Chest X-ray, PA view. Patient: 56 years old, sex M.
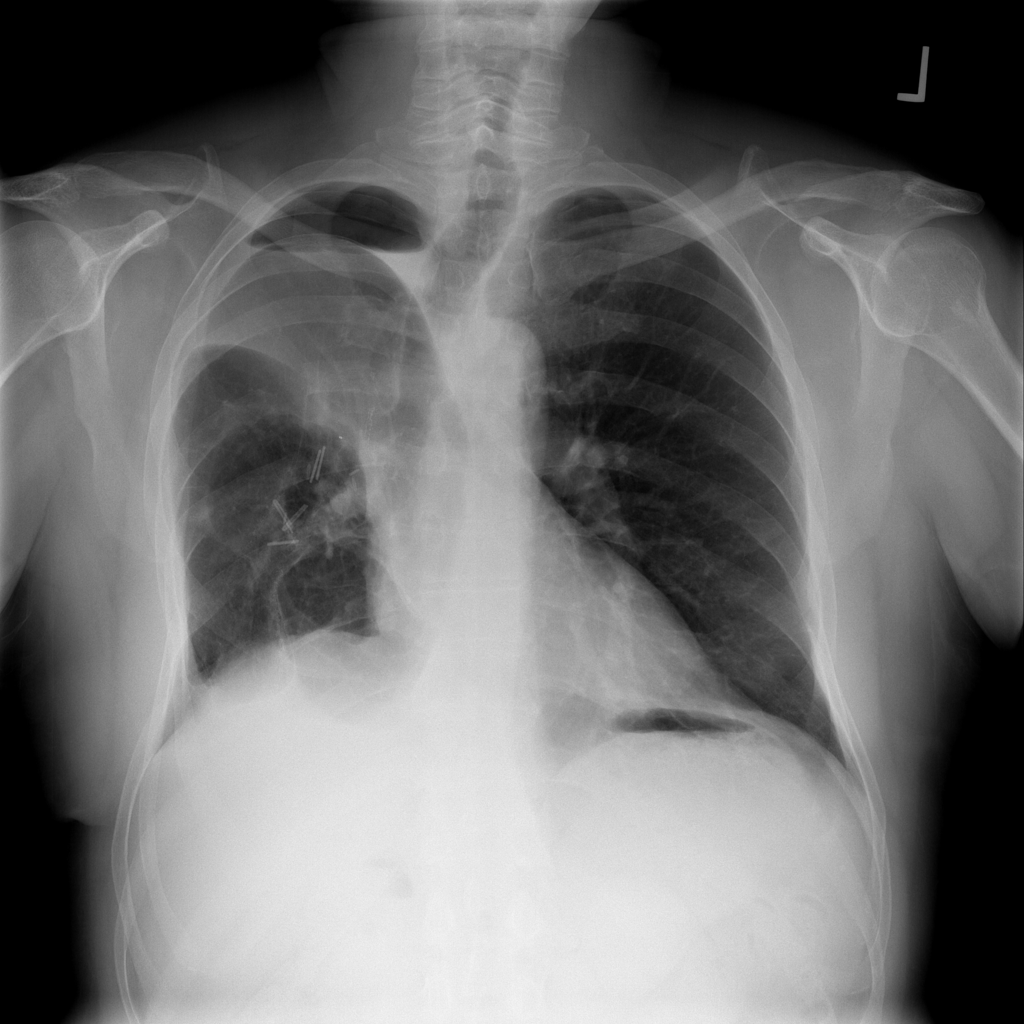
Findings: No Finding